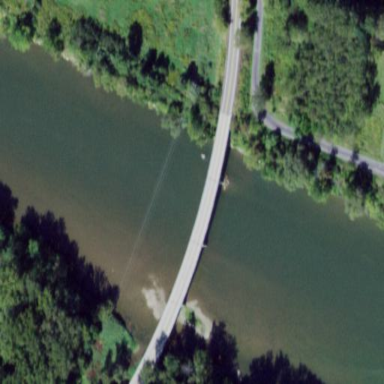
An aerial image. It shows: Man-made bridge.